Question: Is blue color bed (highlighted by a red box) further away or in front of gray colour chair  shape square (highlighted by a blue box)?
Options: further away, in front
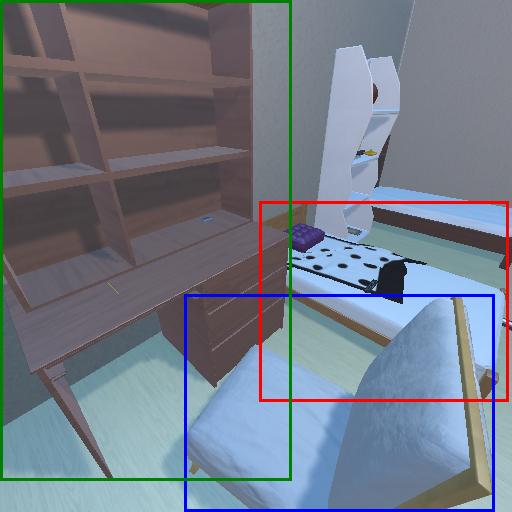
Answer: further away